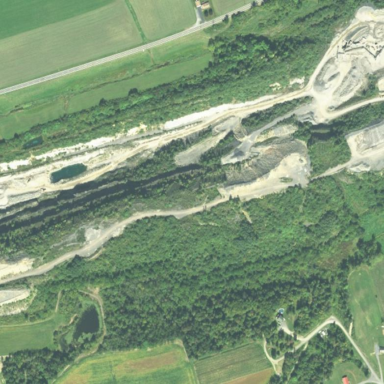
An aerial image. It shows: Quarry area.